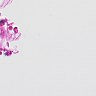
Metastatic tissue present: no